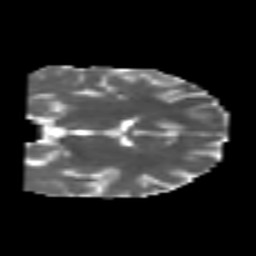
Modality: MD
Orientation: coronal
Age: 25
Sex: male
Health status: healthy